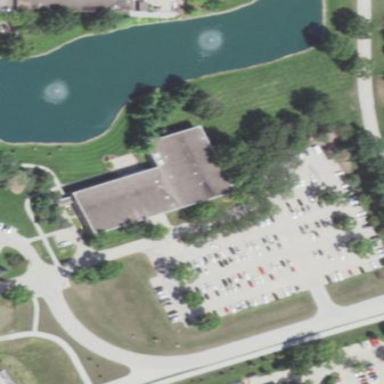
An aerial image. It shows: Office building.